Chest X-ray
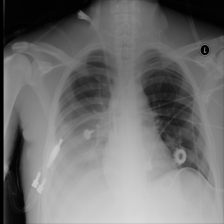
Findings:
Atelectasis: negative
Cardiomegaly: negative
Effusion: positive
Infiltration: negative
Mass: negative
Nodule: negative
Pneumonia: negative
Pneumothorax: negative
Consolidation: negative
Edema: negative
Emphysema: negative
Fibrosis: negative
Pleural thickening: negative
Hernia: negative